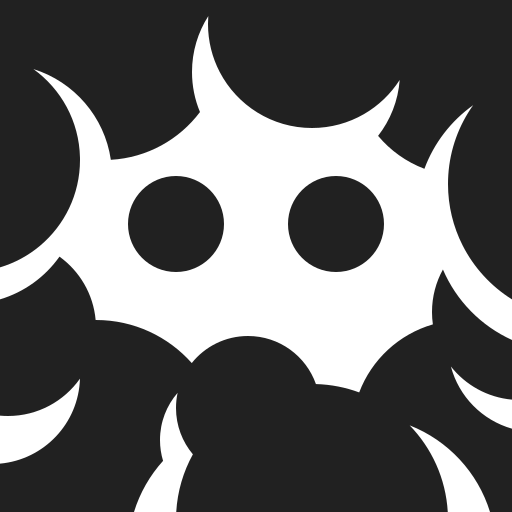
face in clouds high contrast